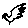
Label: bird